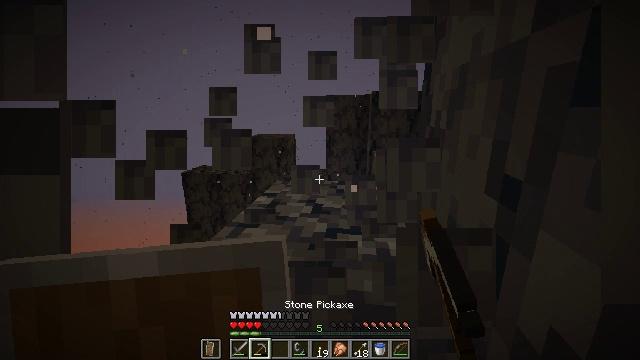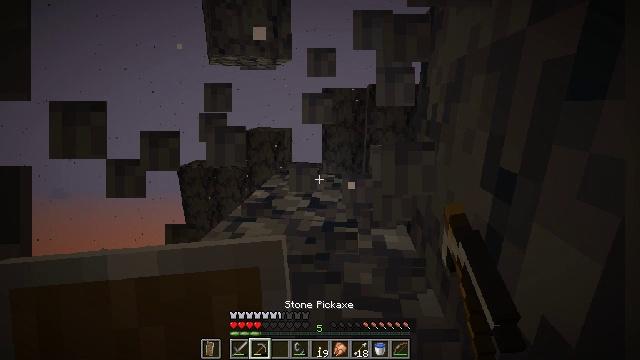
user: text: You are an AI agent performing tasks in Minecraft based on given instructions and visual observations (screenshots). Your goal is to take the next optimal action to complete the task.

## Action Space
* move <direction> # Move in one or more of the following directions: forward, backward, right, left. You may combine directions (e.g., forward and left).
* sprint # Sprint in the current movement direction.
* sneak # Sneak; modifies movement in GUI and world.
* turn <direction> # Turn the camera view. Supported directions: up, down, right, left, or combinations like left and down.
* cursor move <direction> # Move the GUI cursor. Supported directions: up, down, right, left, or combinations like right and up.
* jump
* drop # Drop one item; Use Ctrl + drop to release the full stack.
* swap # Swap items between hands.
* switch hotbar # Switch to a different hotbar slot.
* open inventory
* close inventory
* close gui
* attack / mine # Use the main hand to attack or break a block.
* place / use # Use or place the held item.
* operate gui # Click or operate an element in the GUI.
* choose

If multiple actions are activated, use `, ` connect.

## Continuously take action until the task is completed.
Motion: motion action
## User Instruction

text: Gather basalt from the ground.
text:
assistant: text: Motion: turn down, attack / mine
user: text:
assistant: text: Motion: attack / mine